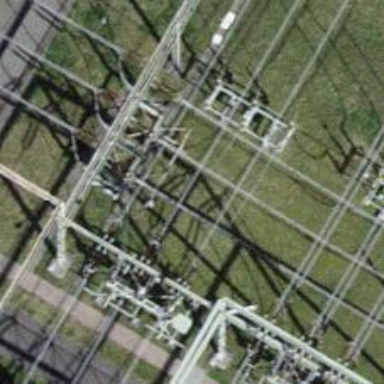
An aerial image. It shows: Power line with 3 cables in bay configuration.